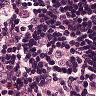
Metastatic tissue present: no